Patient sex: M
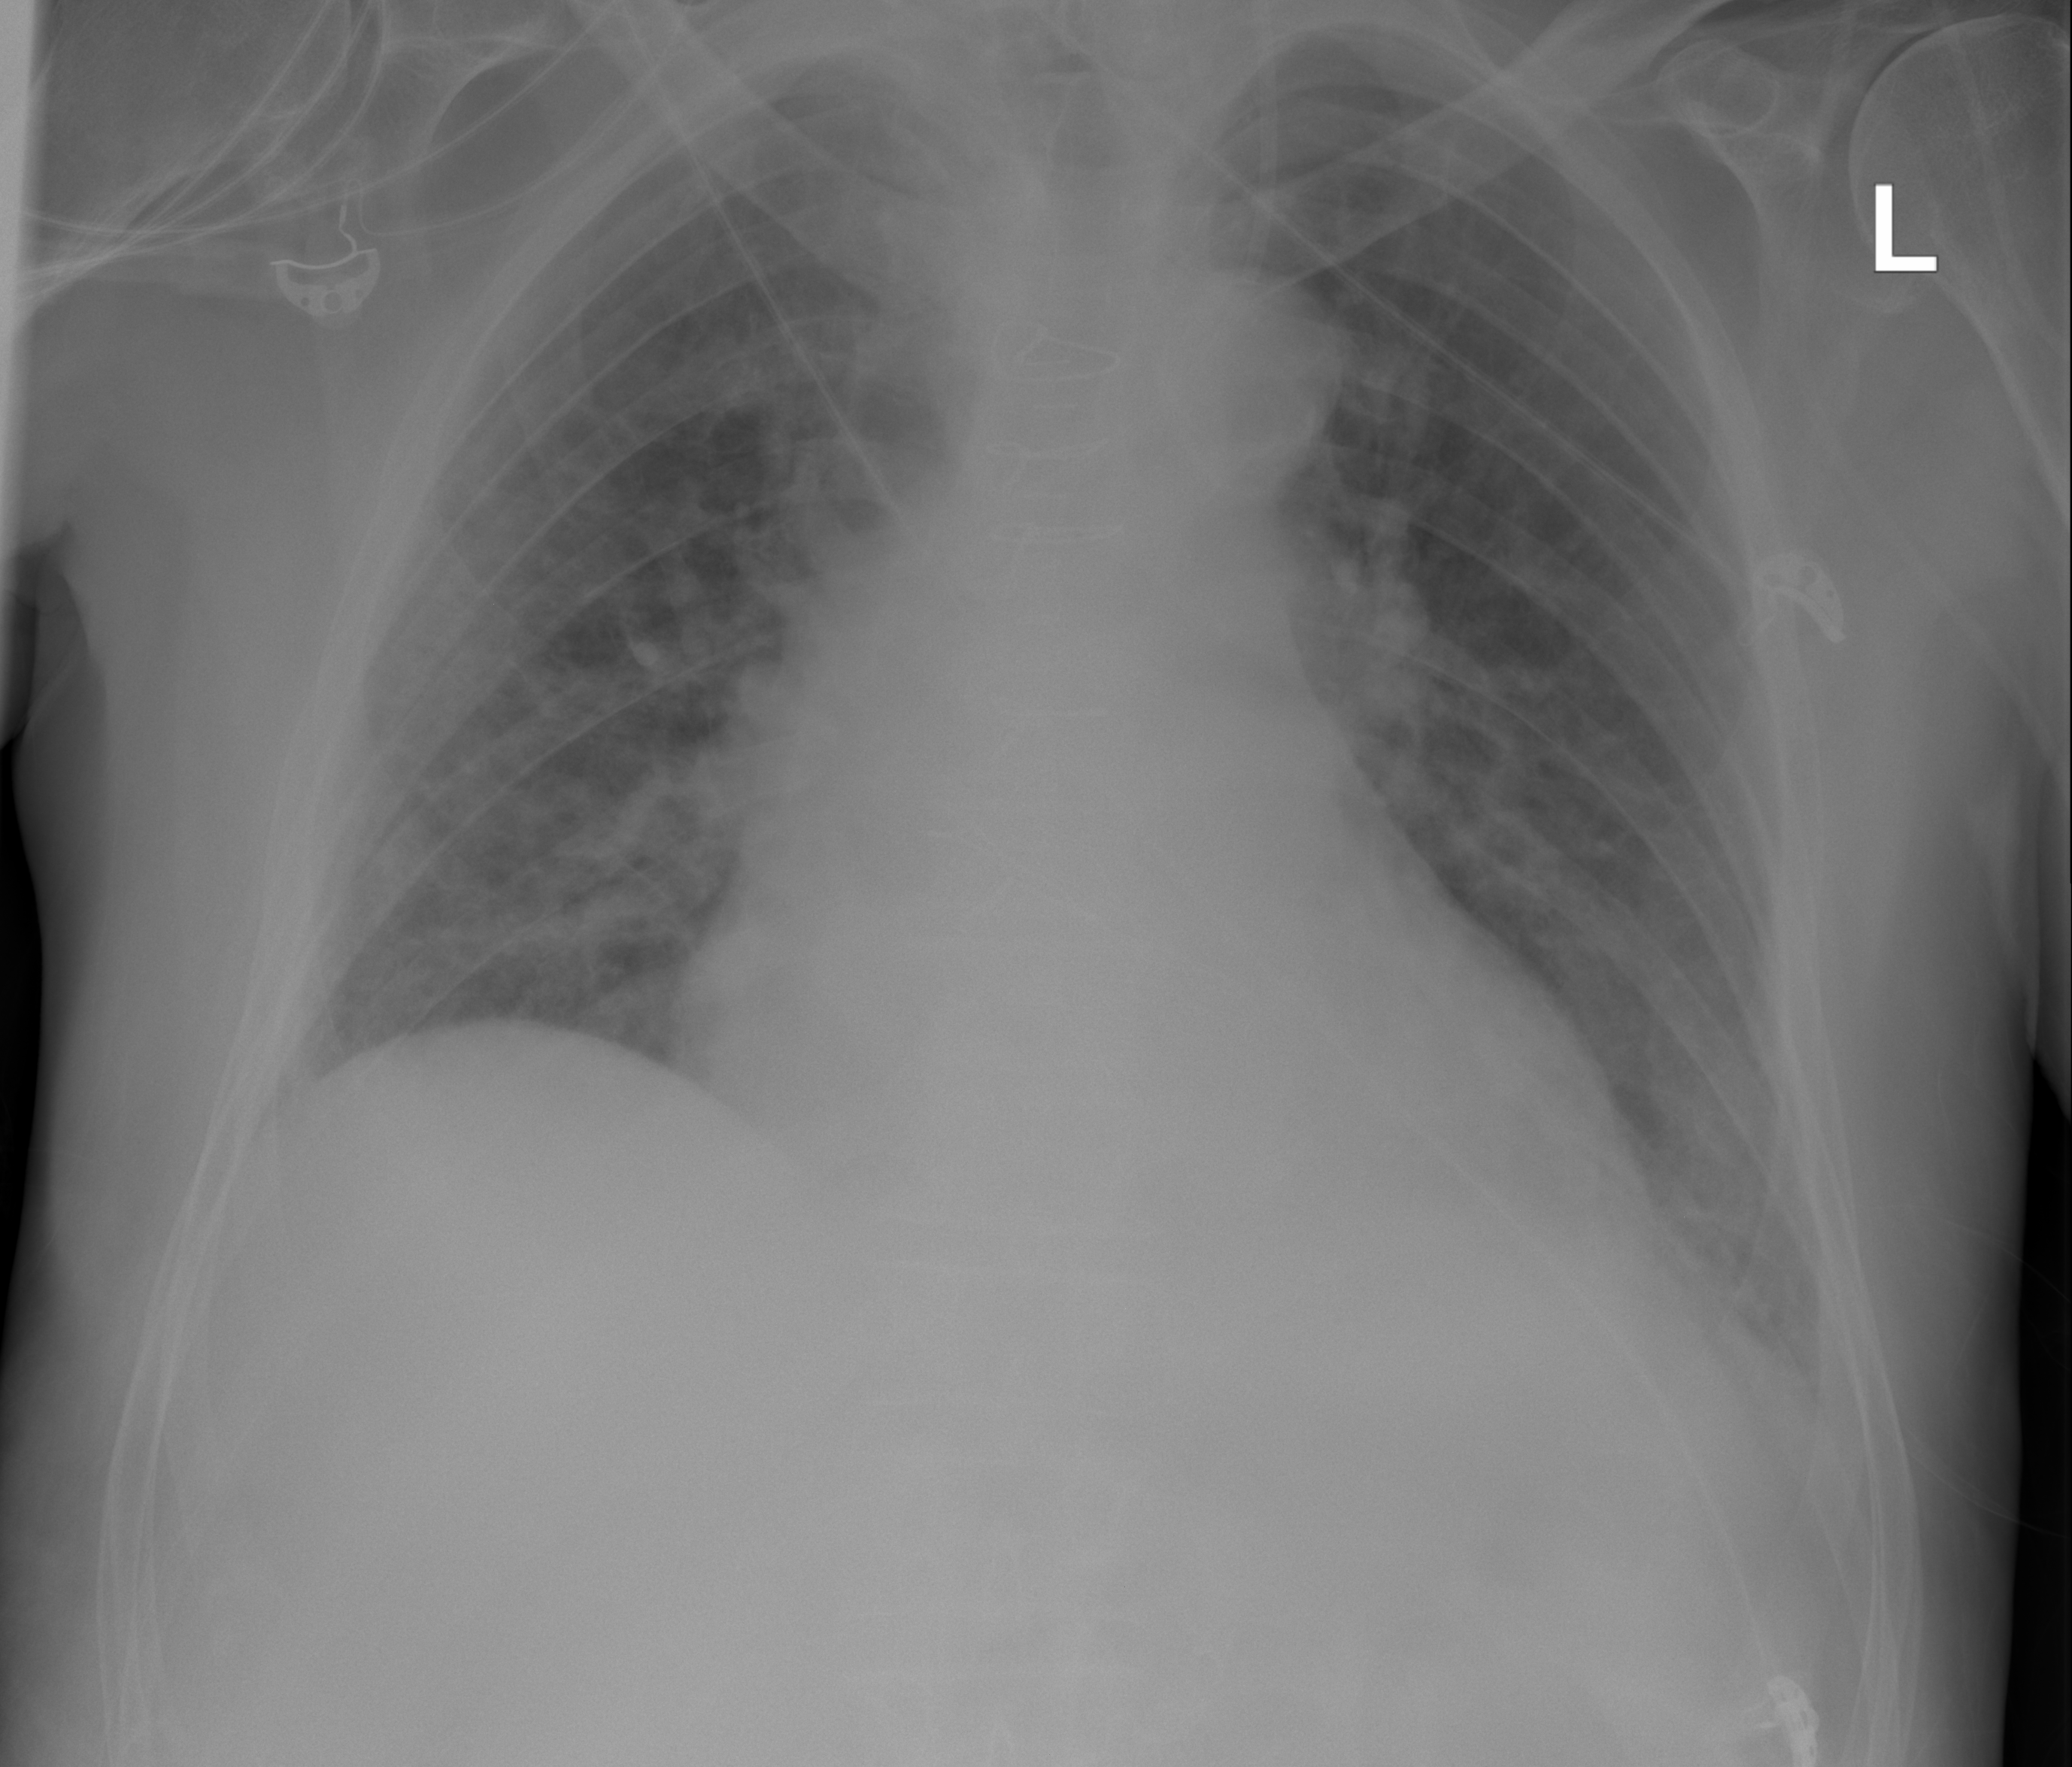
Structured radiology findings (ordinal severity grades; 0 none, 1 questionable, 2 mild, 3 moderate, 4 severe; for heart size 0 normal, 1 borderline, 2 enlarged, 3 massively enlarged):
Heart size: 2
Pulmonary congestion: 2
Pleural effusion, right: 0
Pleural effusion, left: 1
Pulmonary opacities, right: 2
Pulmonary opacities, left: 2
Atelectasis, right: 0
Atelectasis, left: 1